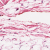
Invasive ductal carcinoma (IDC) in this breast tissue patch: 1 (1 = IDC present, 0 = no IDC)